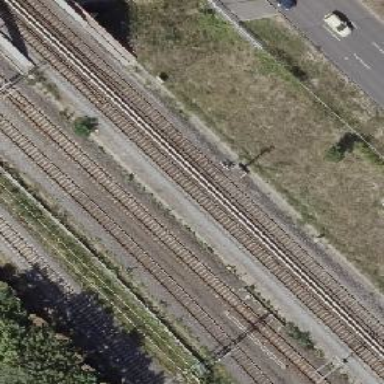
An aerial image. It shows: Railway signal.